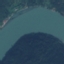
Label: River